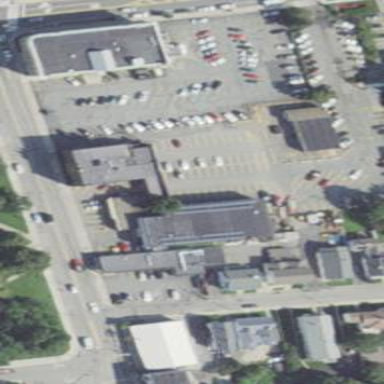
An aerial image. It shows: Retail building.